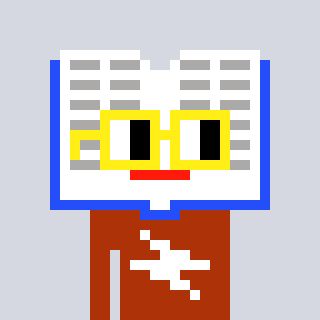
a pixel art character with square yellow glasses, a dictionary-shaped head and a hotbrown-colored body on a cool background